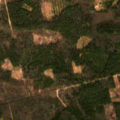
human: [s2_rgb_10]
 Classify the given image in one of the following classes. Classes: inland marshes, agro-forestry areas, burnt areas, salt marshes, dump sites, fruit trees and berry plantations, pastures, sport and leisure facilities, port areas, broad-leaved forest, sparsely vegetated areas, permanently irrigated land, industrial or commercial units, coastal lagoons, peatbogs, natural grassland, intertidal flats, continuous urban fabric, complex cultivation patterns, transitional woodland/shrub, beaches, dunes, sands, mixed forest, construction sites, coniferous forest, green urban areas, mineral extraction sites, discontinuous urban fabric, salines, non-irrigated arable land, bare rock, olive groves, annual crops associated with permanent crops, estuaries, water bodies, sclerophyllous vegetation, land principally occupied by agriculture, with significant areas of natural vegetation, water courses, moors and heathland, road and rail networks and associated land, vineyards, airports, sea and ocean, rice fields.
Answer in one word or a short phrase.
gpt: broad-leaved forest, coniferous forest, mixed forest